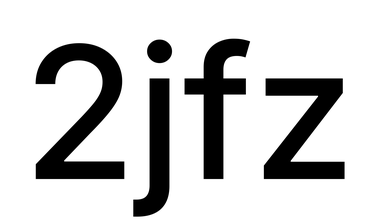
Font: Inter_Medium